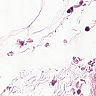
Metastatic tissue present: no